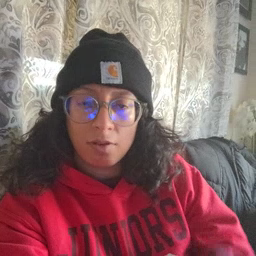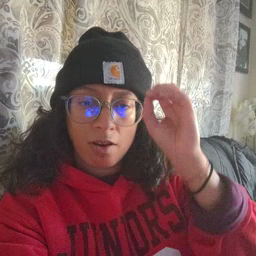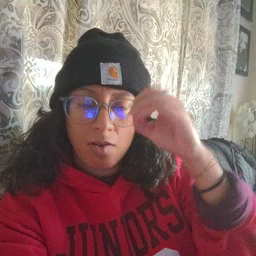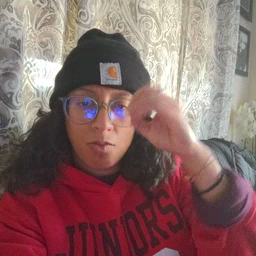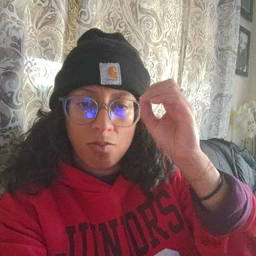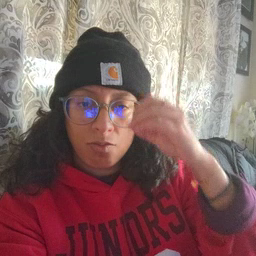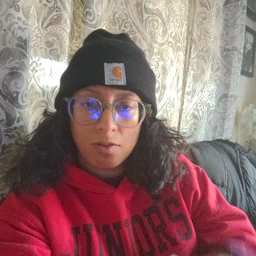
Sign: owl